Brain MRI, t1w sequence, axial 2D slice.
Patient: age 43, sex F, weight 78 kg, height 1.78 m
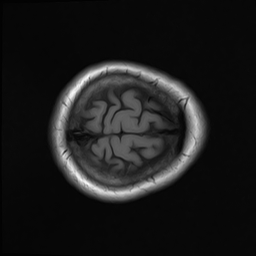